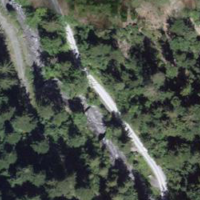
EUNIS habitat code: 43
Species observed at this site:
Fagus sylvatica